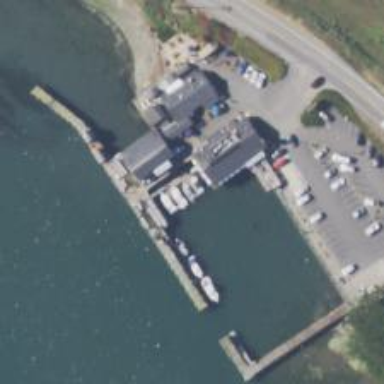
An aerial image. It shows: Man-made pier.